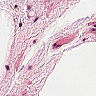
Metastatic tissue present: no